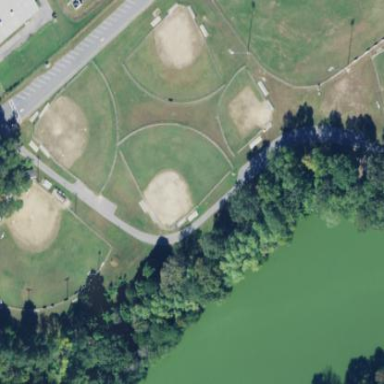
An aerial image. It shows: Baseball pitch for leisure land activities.